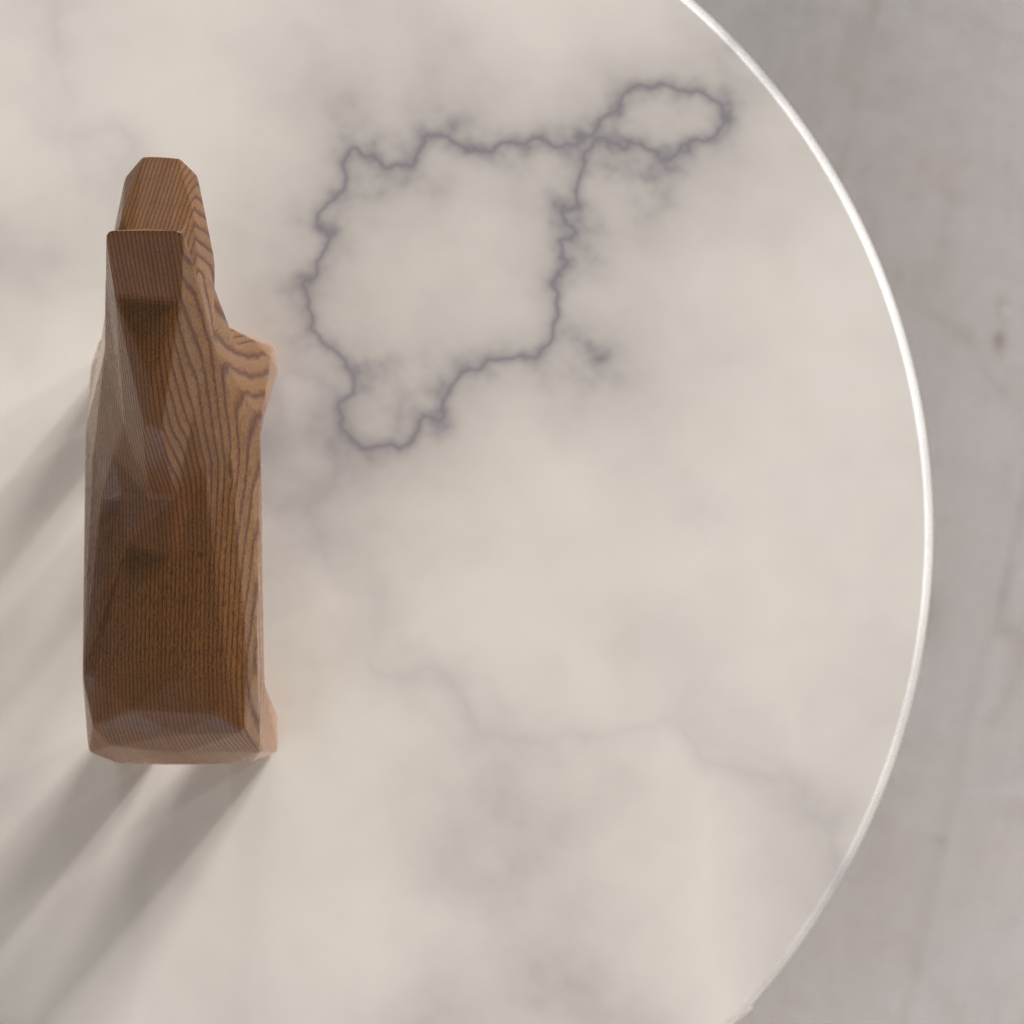
A high quality rendering of a dalahest_oak dalecarlian horse figurine made of varnished dark oak standing on a white marble sidetable in an a photo studio hall in london with natural soft warm daylight from windows,extreme long shot of an aerial view from the top, 150 mm, f 16, white plate, glass